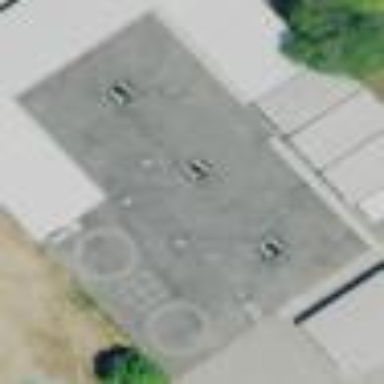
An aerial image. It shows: Asphalt schoolyard.